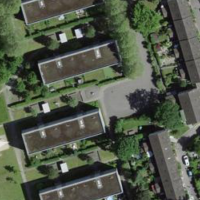
EUNIS habitat code: 55
Species observed at this site:
Corvus corone
Parus major
Streptopelia decaocto
Pica pica
Passer domesticus
Accipiter nisus
Turdus merula